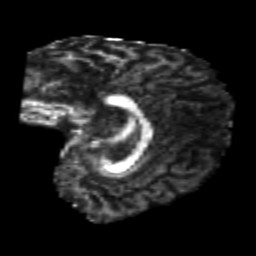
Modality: FA
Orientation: sagittal
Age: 24
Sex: male
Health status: healthy
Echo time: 0.074 s